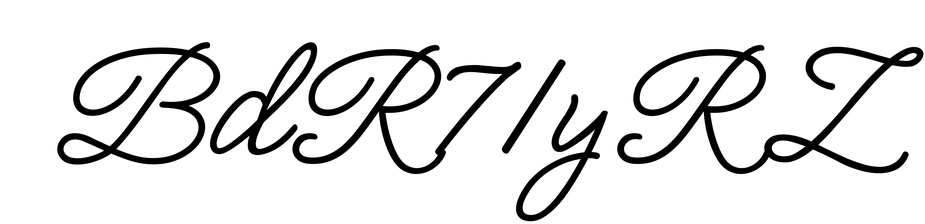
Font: MeowScript-Regular